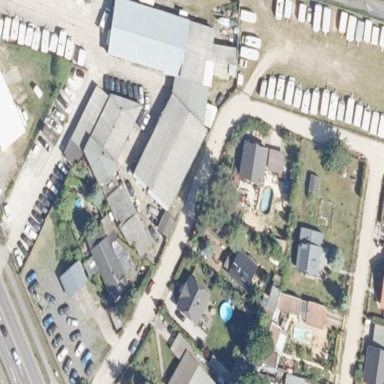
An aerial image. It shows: Outdoor shop within building.